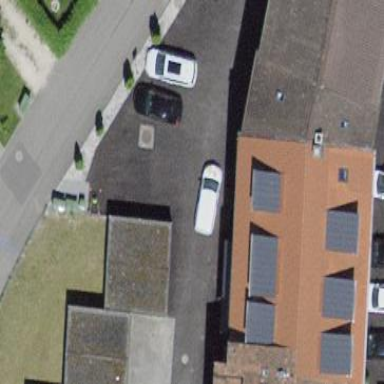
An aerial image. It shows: Building with gabled roof.